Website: slack
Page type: stored-credit-cards
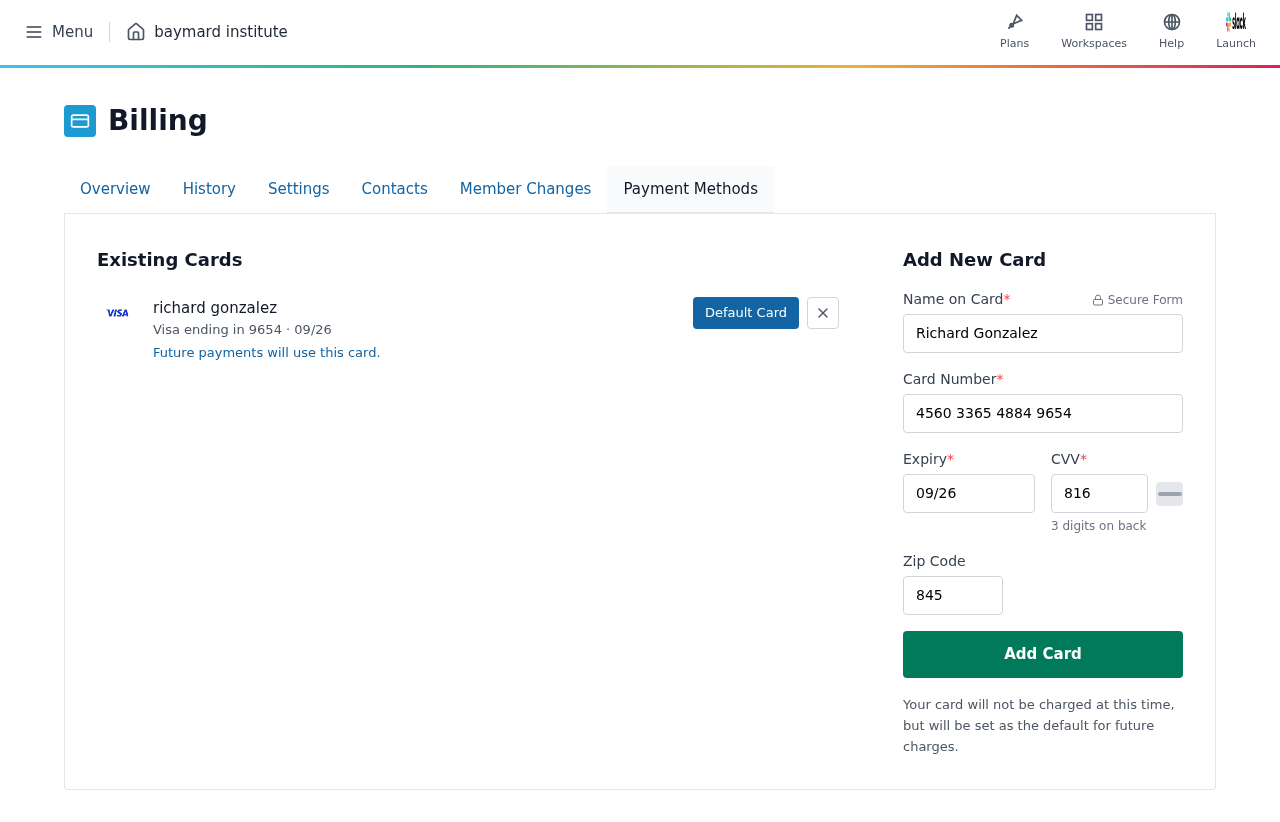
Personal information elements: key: PII_CARD_CVV
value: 816
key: PII_CARD_EXPIRY
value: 09/26
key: PII_CARD_EXPIRY_MONTH
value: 09
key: PII_CARD_EXPIRY_YEAR
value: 26
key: PII_CARD_LAST4
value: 9654
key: PII_CARD_NUMBER
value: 4560 3365 4884 9654
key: PII_CARD_TYPE
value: Visa
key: PII_FULLNAME
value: richard gonzalez
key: PII_FULLNAME
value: Richard Gonzalez
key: PII_POSTCODE
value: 84507